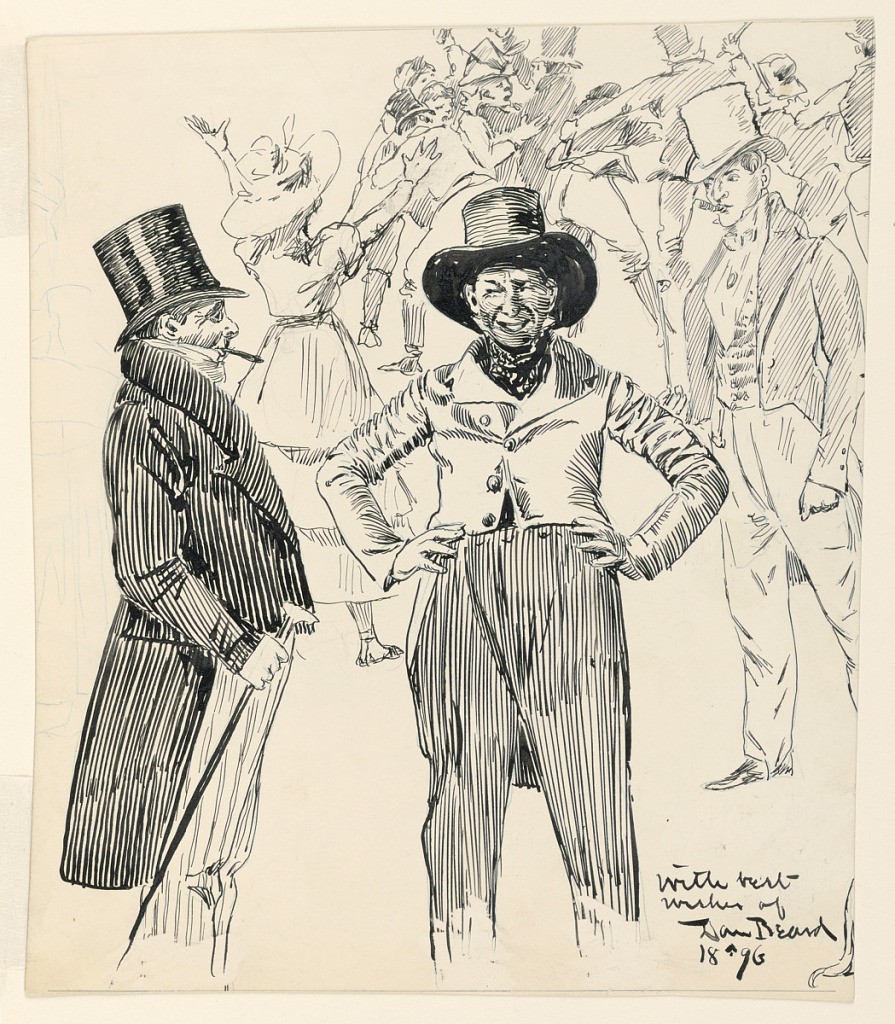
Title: Two Dandies in Conversation
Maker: Daniel Carter Beard, American, 1850–1941
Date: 1896
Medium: Blue pencil, pen and black ink on white cardboard
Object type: Drawing
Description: Two overdressed dandies, the one smoking a cigar, stand in conversation. In the background is a crowd of revelers.